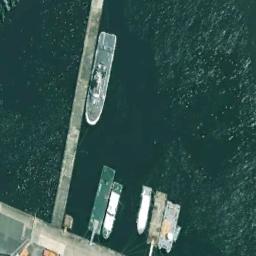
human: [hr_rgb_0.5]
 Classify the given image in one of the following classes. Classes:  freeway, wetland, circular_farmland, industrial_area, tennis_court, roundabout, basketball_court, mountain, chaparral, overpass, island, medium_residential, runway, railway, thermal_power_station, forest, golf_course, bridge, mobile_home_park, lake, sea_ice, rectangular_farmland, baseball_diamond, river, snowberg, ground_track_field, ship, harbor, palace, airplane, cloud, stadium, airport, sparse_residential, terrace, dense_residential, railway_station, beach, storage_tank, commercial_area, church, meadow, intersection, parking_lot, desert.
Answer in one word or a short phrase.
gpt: ship